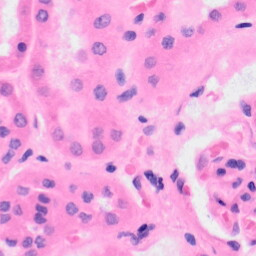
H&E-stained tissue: Kidney